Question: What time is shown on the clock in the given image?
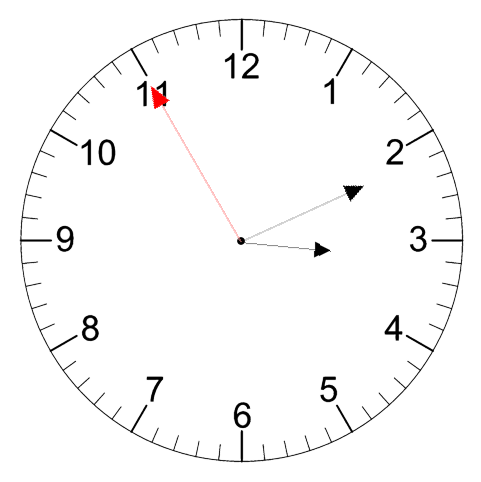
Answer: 03:10:55